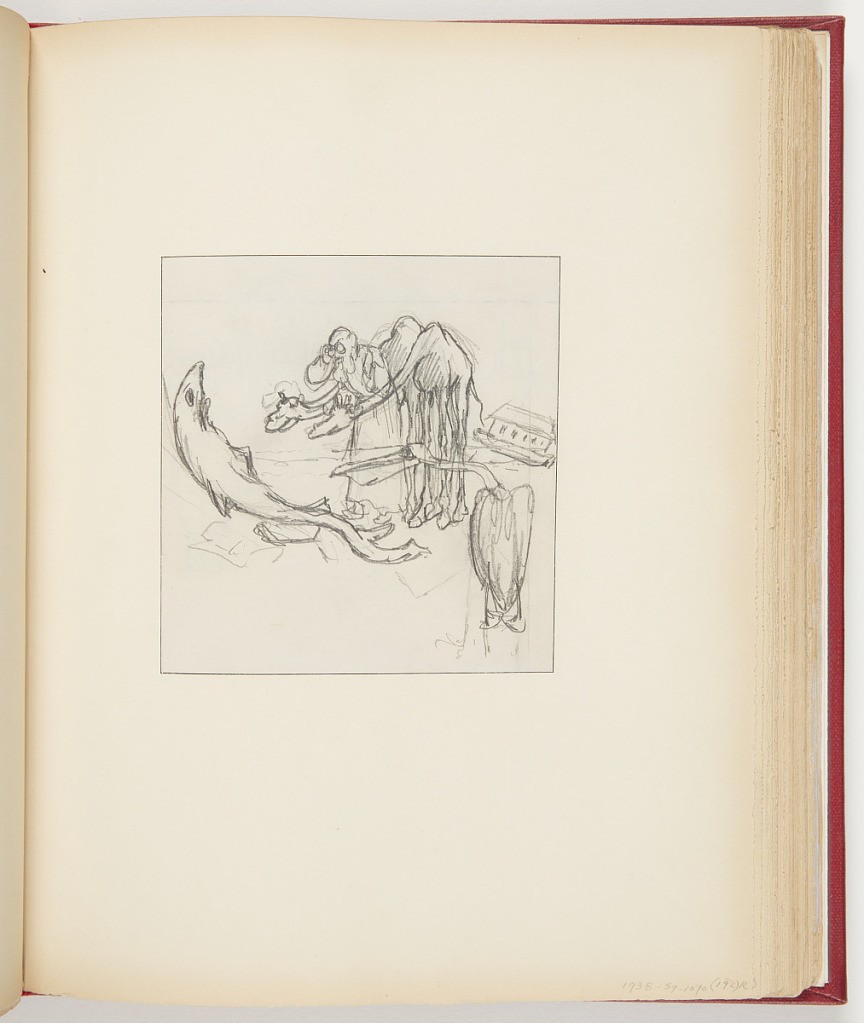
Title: Sketch for “The Shark and the Patriarch” in “Comic Fables, Out of The World”
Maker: Frederick Stuart Church, American, 1842–1924
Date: ca. 1877
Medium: Graphite on paper
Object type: Ephemera
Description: Sketch for Fables, The Shark and the Patriarch. Left, profile of shark; center, two camels, pelican and figure, examining shark, all necks outstretched. Right, boat.